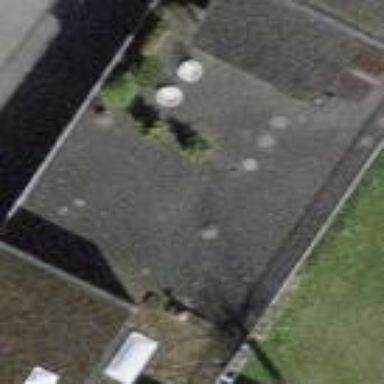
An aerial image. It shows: Garage building.